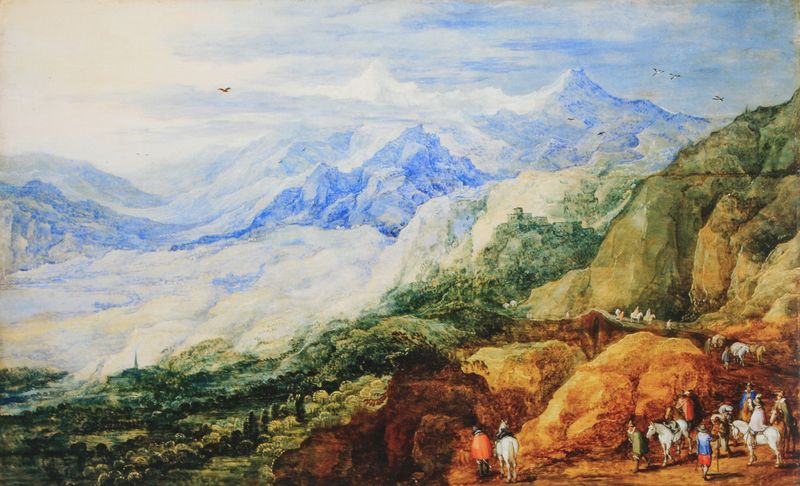
Titel: Hochgebirgslandschaft
Künstler: Joos de Momper
Standort: Wuppertal
Institution: Von der Heydt-Museum
Schlagwörter: berg, blau, felsen, gemälde, gruppe, himmel, laub, schatten, vogel, wasser, weiß, wolken, aquarell, bäume, gelb, grün, kirchturm, landschaft, menschen, ocker, braun, hintergrund, licht, männer, orange, vordergrund, blick, eis, rot, schnee, weg, wolke, beige, gesellschaft, leute, stein, steine, öl, ferne, horizont, natur, vögel, weite, brücke, kirche, pfad, sonne, gold, mantel, personen, tal, wald, pferd, pferde, reiter, turm, ausritt, ansicht, ort, berge, fels, gebirge, gipfel, gletscher, zug, dorf, dunst, idylle, woken, karawane, burg, schwarm, täler, schimmel, trupp, wanderer, verblauung, balu, schneebedeckt, kolonne, reisende, treck, hirte, steig, pass, führen, mittelgrund, decken, bläter, farbperspektive, führer, gefährten, grum, naturw, reiterzug, gebirgspfad, bril, momper